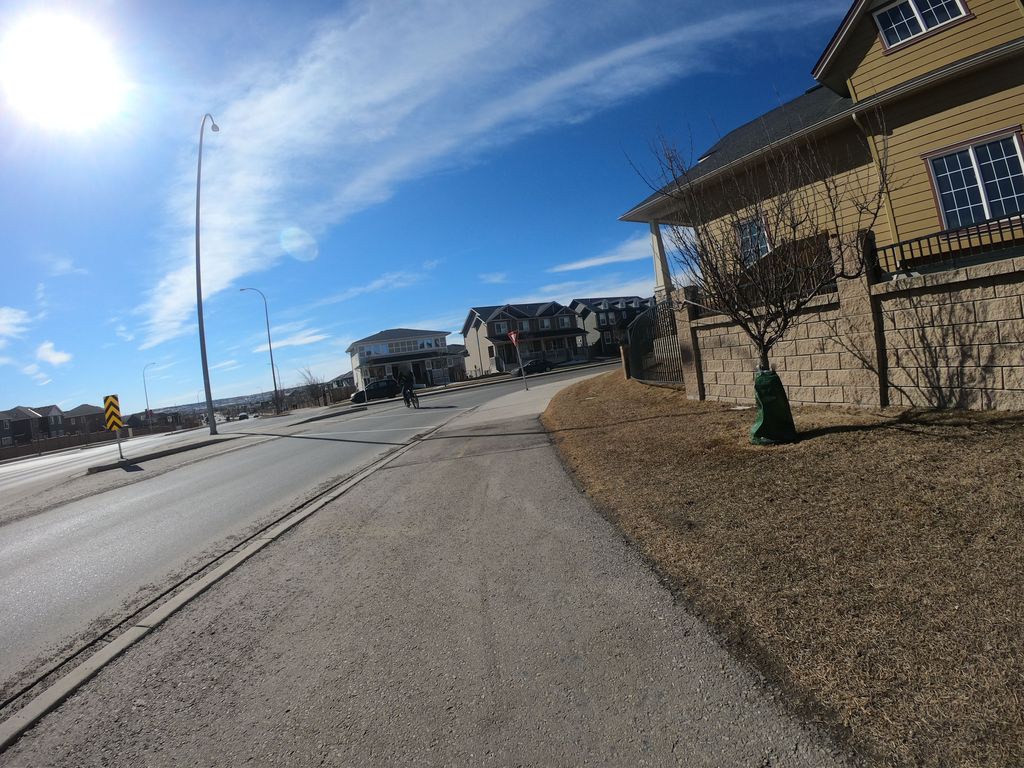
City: calgary